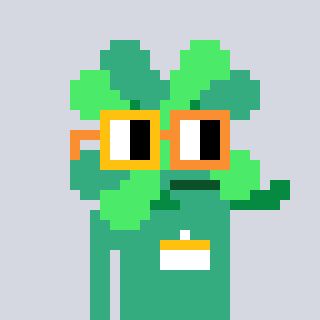
a pixel art character with square yellow and orange glasses, a clover-shaped head and a teal-colored body on a cool background